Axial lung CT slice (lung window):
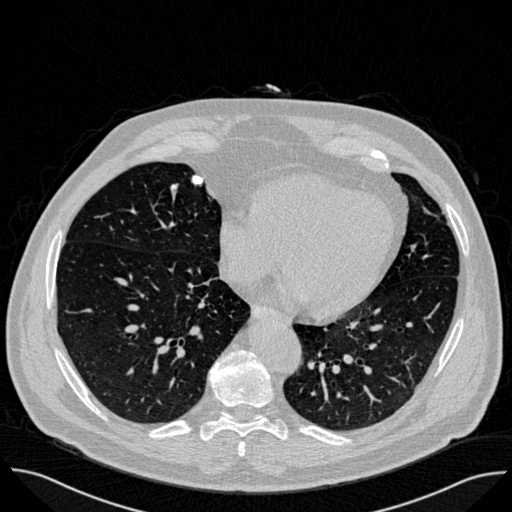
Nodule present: yes
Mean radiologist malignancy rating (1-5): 1